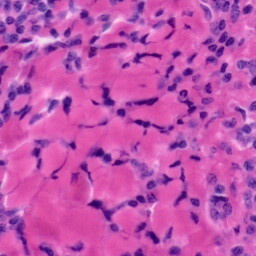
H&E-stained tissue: Tonsil